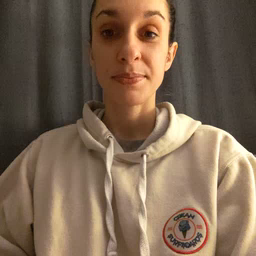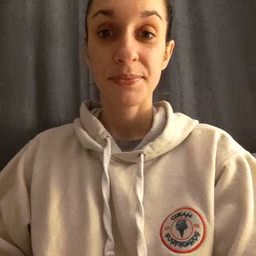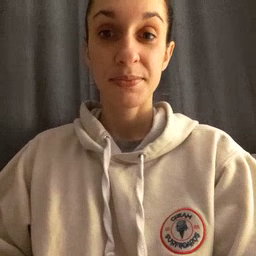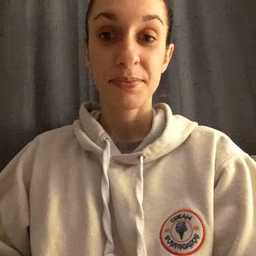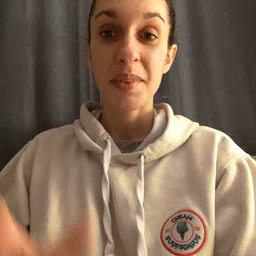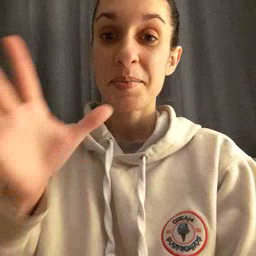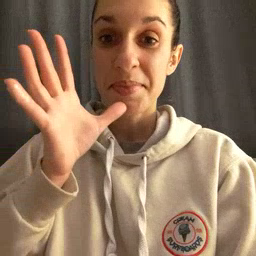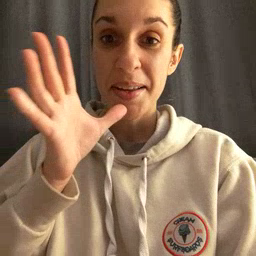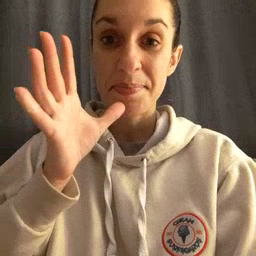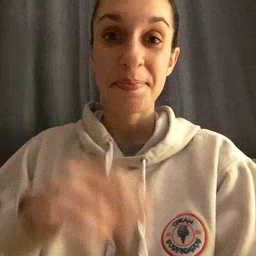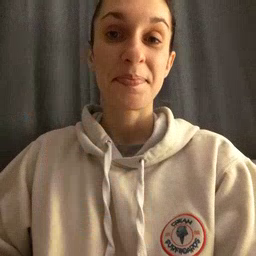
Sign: mom